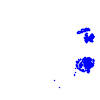
Particle: pion